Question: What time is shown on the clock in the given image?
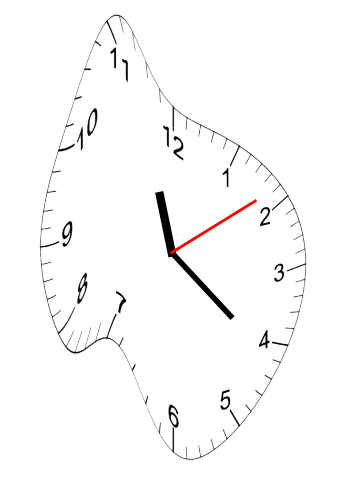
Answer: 11:21:09